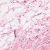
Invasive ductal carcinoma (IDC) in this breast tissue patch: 0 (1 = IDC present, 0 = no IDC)